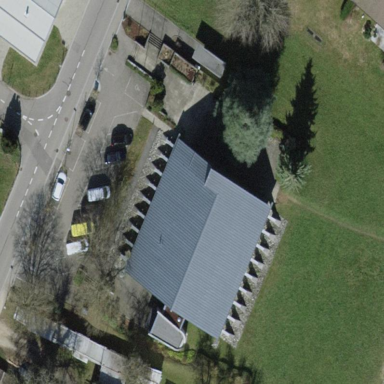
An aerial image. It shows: Beautiful church building.